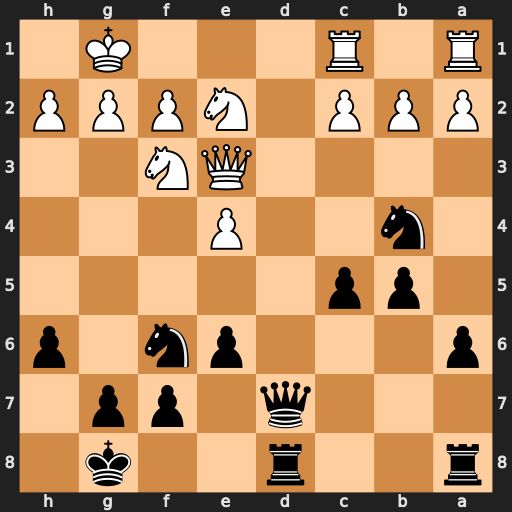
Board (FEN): r2r2k1/3q1pp1/p3pn1p/1pp5/1n2P3/4QN2/PPP1NPPP/R1R3K1
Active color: b
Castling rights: -
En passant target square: -
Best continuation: Nxc2 Rxc2 Qd1+ Ne1 Qxa1